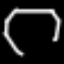
Label: octagon